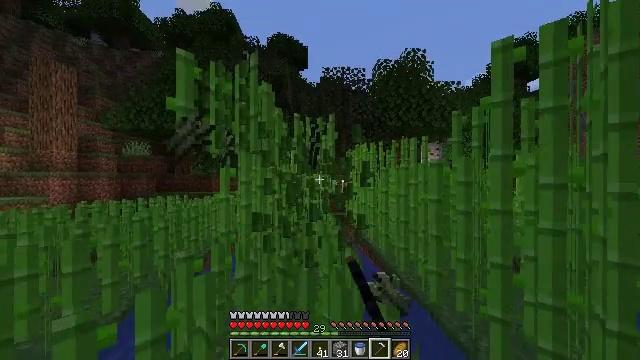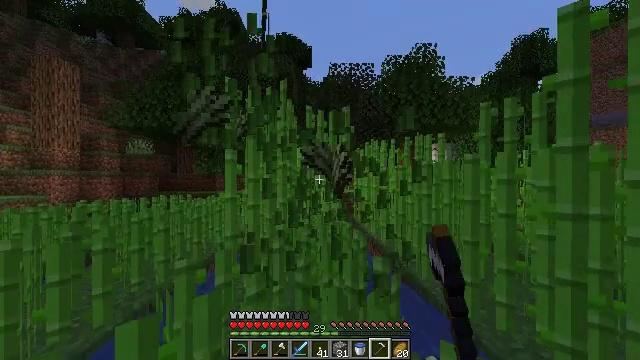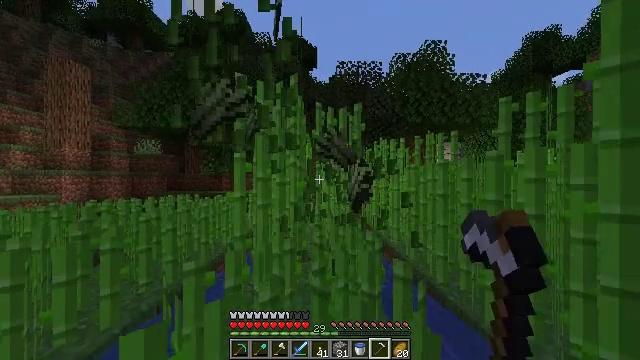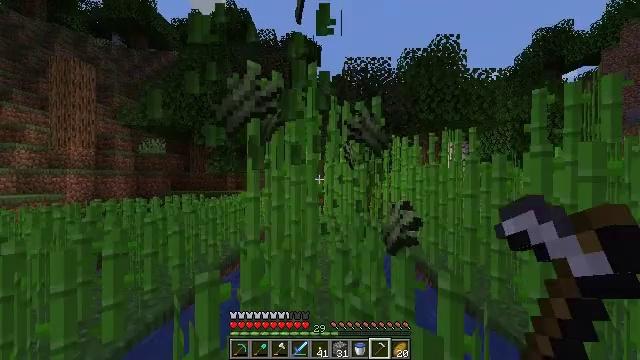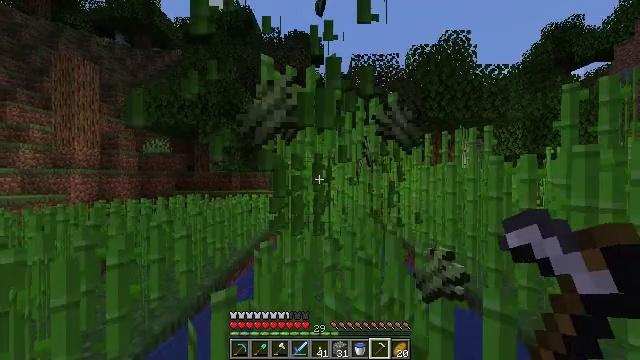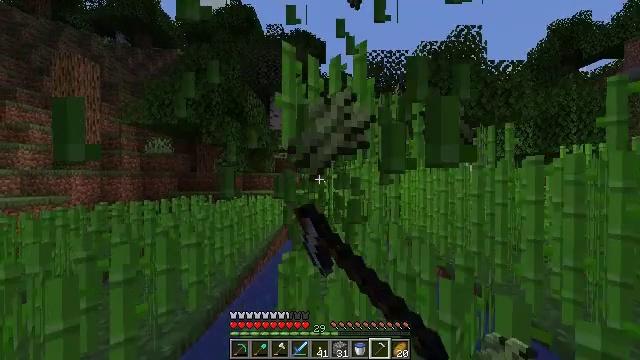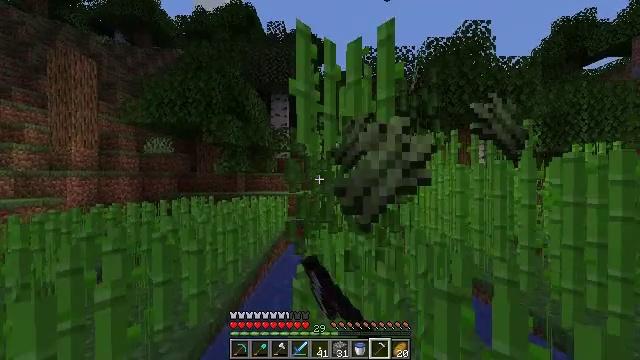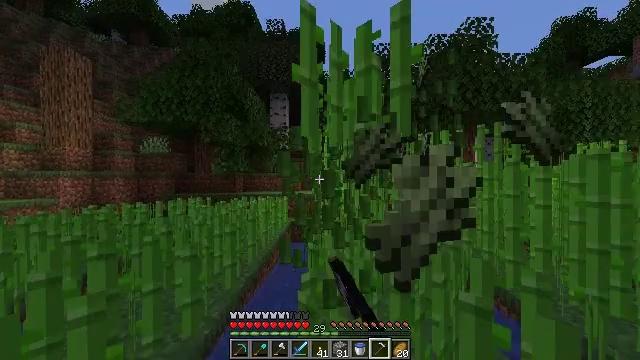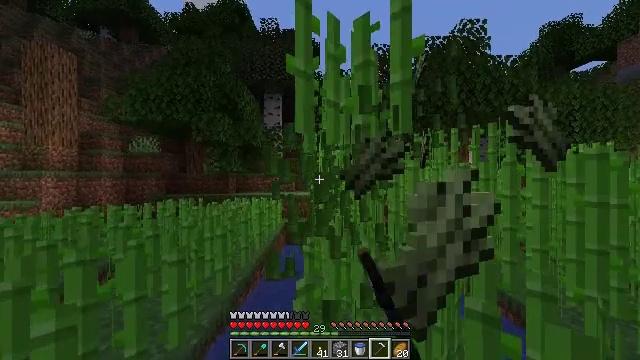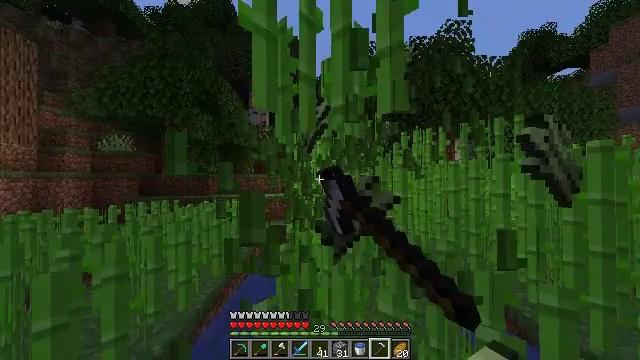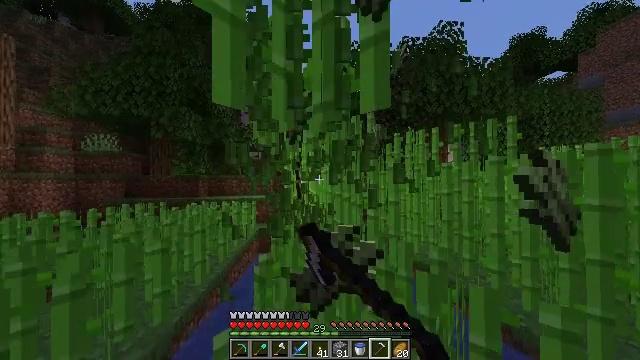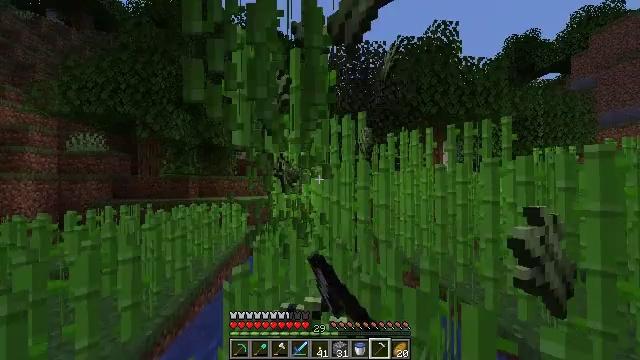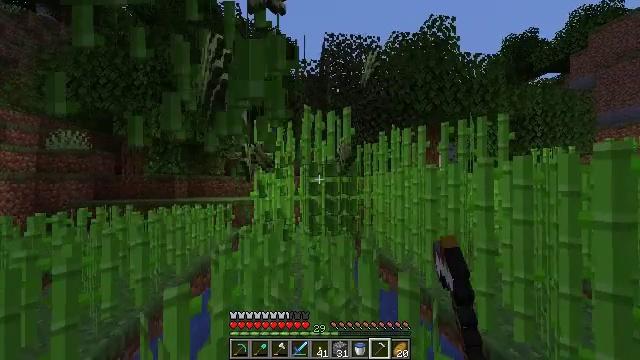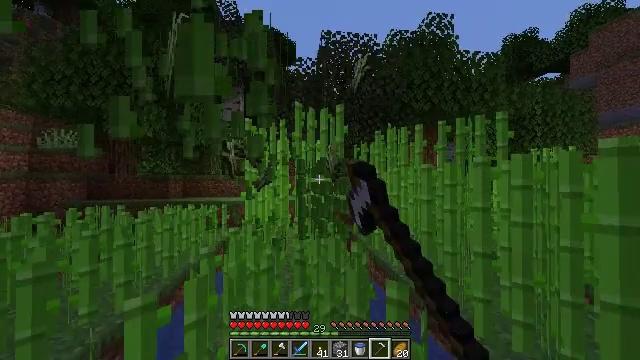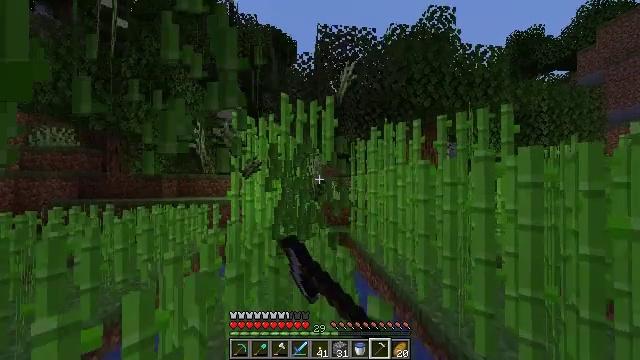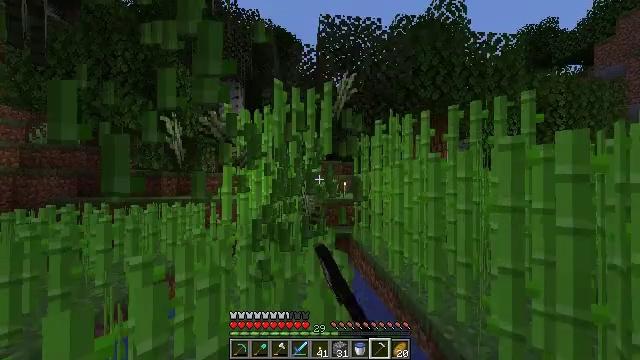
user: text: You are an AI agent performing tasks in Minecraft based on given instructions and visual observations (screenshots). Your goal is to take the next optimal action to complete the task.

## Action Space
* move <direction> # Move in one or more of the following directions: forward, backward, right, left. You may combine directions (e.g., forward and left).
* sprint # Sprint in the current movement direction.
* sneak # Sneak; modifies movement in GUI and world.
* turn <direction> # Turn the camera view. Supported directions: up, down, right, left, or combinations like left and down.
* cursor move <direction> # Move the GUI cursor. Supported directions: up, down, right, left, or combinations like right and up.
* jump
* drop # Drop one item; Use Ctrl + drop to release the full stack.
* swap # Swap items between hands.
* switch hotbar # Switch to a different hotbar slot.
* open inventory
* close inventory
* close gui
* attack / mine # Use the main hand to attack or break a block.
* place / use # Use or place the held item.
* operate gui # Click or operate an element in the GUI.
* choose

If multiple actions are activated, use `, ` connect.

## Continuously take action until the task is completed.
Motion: motion action
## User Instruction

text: Break the sugar cane.
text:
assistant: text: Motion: move forward and move left, sprint, attack / mine
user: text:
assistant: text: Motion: move forward and move left, sprint, turn left, attack / mine
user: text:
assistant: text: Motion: move forward and move left, sprint, attack / mine
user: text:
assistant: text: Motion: move forward and move left, sprint, attack / mine
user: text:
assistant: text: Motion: move forward and move left, sprint, attack / mine
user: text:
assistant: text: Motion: move forward, sprint, attack / mine
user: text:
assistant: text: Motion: move forward, sprint, attack / mine
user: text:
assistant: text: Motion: move forward and move right, sprint, turn right, attack / mine
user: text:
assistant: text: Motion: move forward and move right, sprint, turn right, attack / mine
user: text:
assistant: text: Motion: move forward and move right, sprint, turn right, attack / mine
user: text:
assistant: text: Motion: move forward and move right, sprint, attack / mine
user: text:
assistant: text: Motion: move forward and move right, sprint, attack / mine
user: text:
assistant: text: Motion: move forward and move right, sprint, attack / mine
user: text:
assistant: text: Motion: move forward, sprint, attack / mine
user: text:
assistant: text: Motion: move forward, sprint, turn left, attack / mine
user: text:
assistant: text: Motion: move forward and move left, sprint, turn left, attack / mine
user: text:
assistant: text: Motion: move forward and move left, sprint, turn left, attack / mine
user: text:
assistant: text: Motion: move forward and move left, sprint, attack / mine
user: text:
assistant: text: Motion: move forward and move left, sprint, attack / mine
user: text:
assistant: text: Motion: move forward and move left, sprint, attack / mine
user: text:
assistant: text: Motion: move forward and move left, sprint, attack / mine
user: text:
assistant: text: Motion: move forward, sprint, turn right, attack / mine
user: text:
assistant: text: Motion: move forward, sprint, turn right, attack / mine
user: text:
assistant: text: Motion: move forward and move right, sprint, turn right, attack / mine
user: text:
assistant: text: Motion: move forward and move right, sprint, turn right, attack / mine
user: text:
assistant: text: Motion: move forward and move right, sprint, attack / mine
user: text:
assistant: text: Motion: move forward and move right, sprint, attack / mine
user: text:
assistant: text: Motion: move forward and move left, sprint, attack / mine
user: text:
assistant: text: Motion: move forward and move left, sprint, turn left, attack / mine
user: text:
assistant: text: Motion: move forward and move left, sprint, turn left, attack / mine